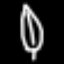
Label: leaf